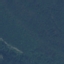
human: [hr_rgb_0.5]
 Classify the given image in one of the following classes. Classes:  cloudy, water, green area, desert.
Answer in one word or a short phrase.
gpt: green area